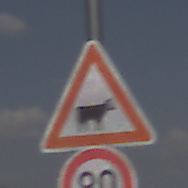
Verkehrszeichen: ViehtriebLinks
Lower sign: Geschwindigkeit80
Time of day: Midday
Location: Outdoor (Nature)
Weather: PartlyCloudy
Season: NotSpecified
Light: Natural